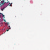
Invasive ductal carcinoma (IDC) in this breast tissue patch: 0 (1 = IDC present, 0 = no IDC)